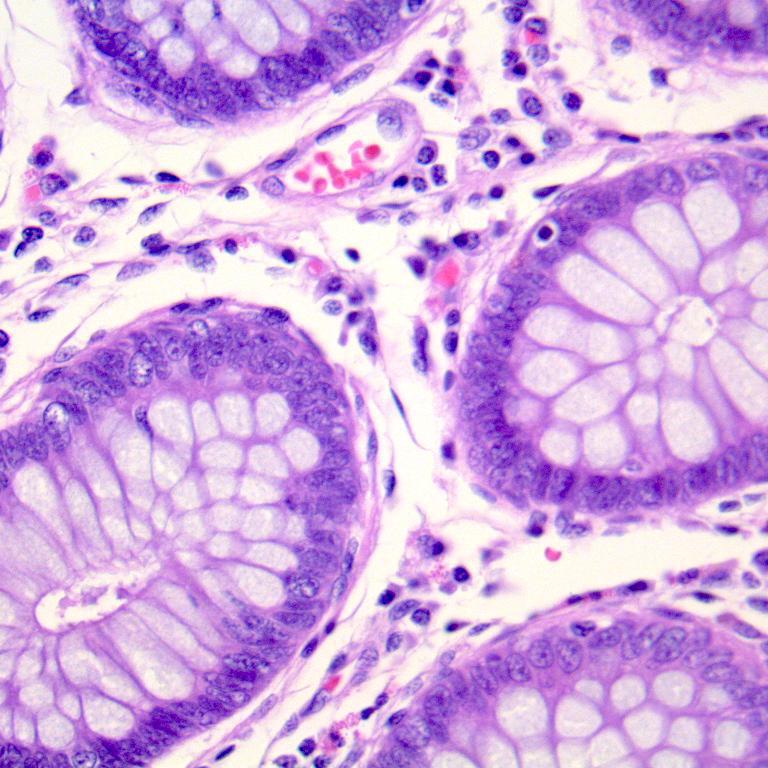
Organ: colon
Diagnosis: benign